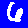
Digit: 6